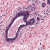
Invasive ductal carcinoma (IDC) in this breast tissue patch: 0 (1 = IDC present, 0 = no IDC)